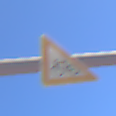
Verkehrszeichen: RadverkehrRechts
Umgebung: Outdoor, RoadRail
Tageszeit: MorningAfternoon
Wetter: Clear
Licht: Natural
Jahreszeit: NotSpecified
Kontrast: HighContrast